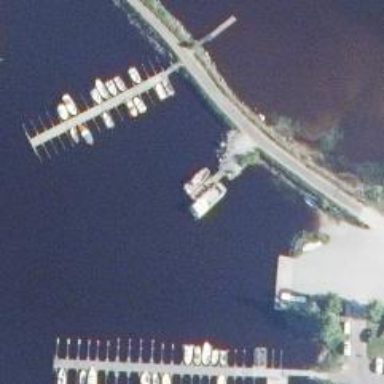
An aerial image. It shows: Pier with mooring facilities.